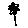
Label: flower